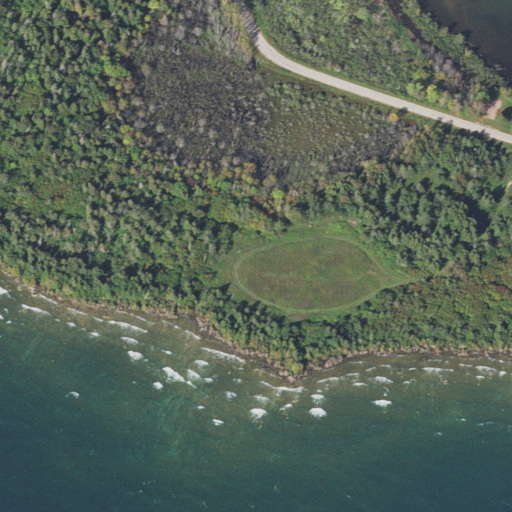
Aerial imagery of cape in Michigan named Millecoquins Point containing woody wetlands, open water, herbaceous wetlands, low intensity development, and barren land